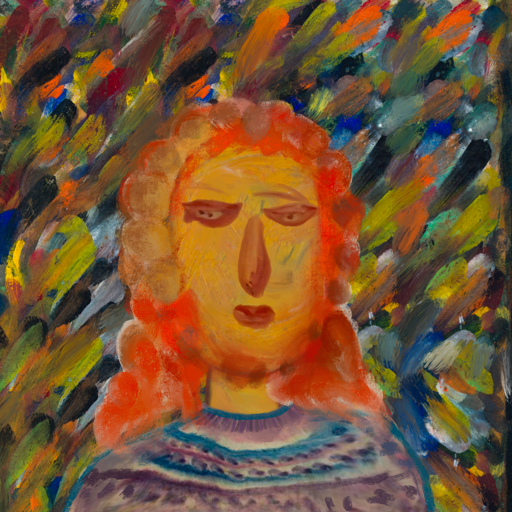
Background: An_Impression, Head And Neck Front: After_Raid, Face Front: Pious_Lady, Bust: HillGirl, Hair Front: Rupkatha, Head Accessory: Blank, Second Necklace: Blank, Necklace: Blank, Baby: Blank